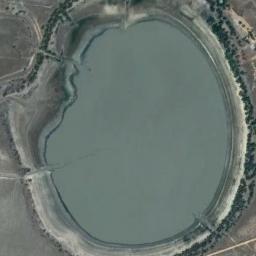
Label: lake